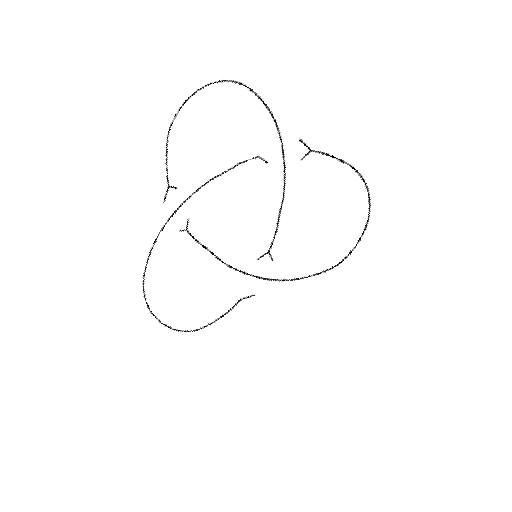
Crossing number: 3